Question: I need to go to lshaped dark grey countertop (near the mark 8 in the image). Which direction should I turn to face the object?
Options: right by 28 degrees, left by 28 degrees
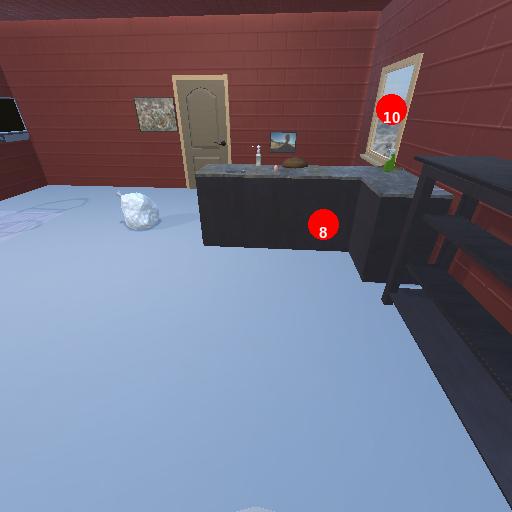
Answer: right by 28 degrees